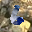
Label: 6